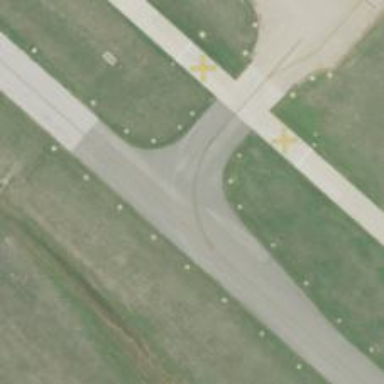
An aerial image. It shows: Image of taxiway at airport.